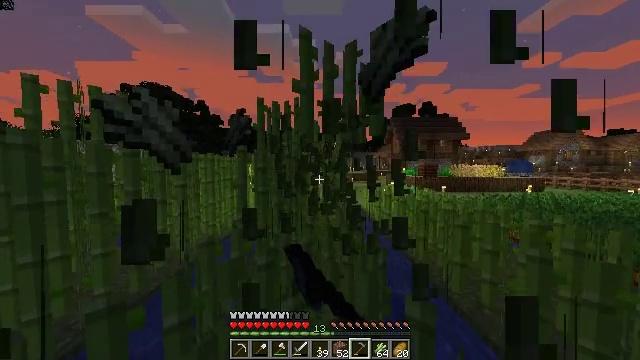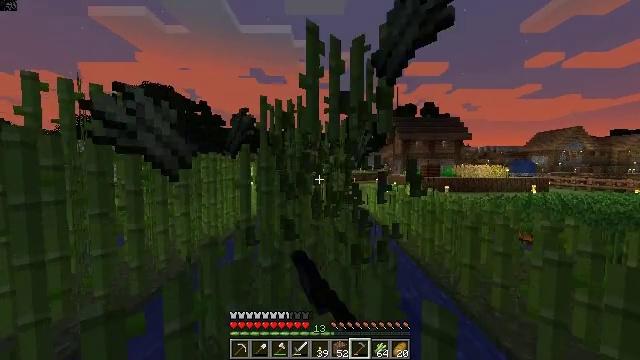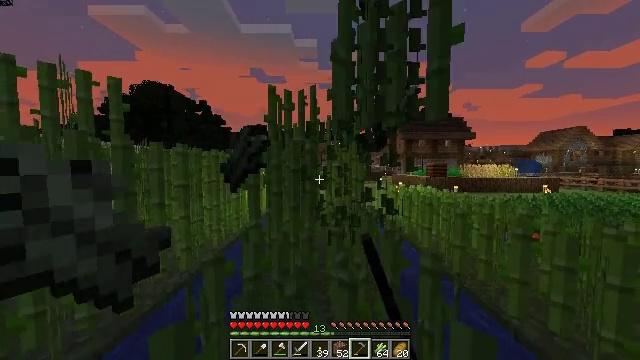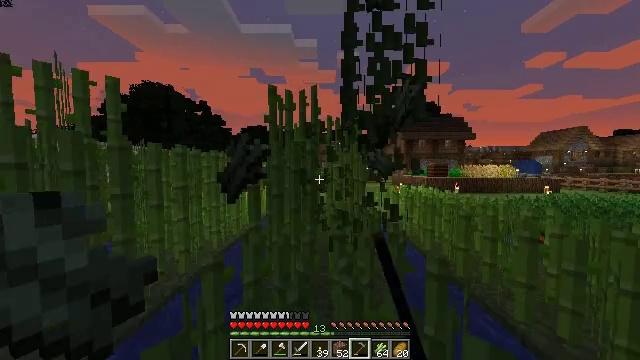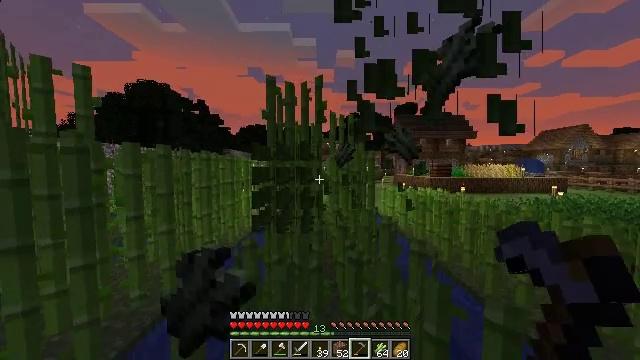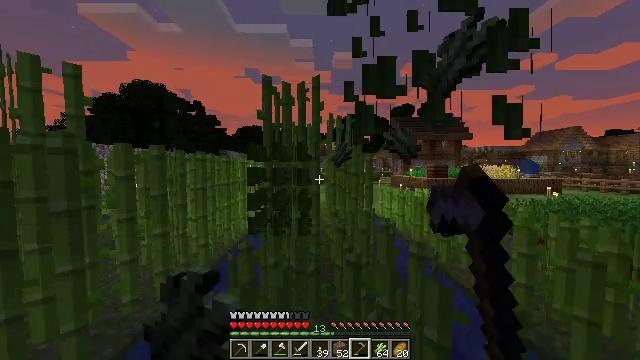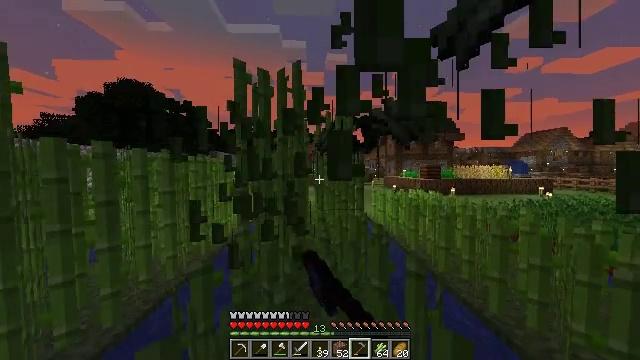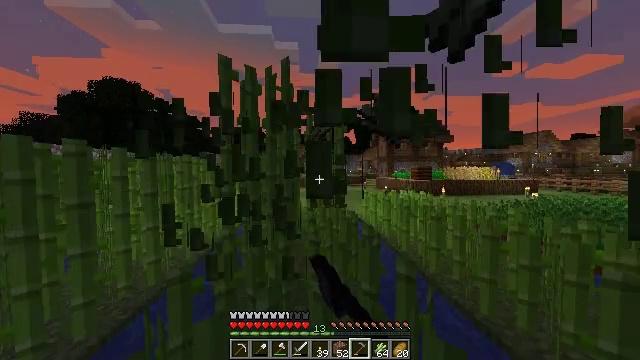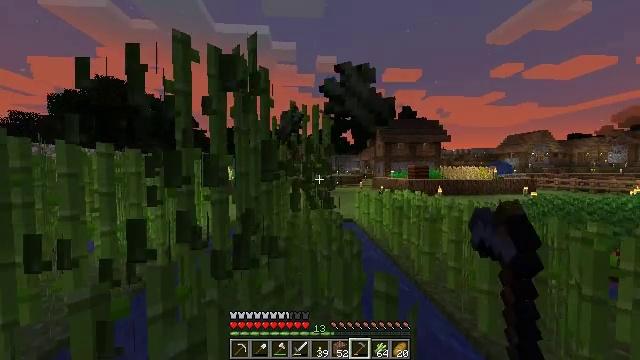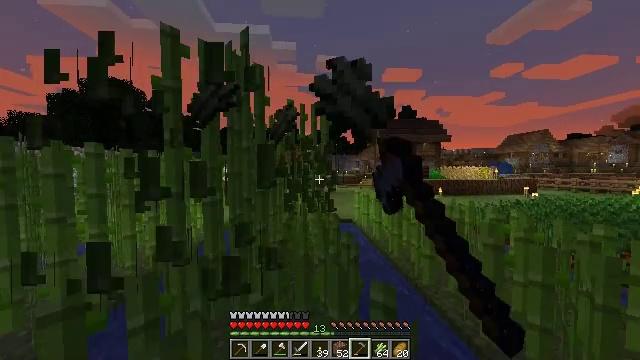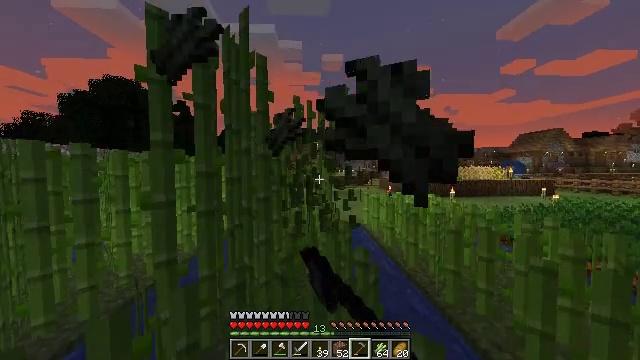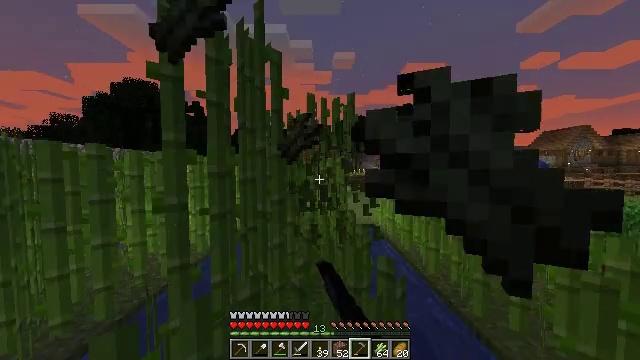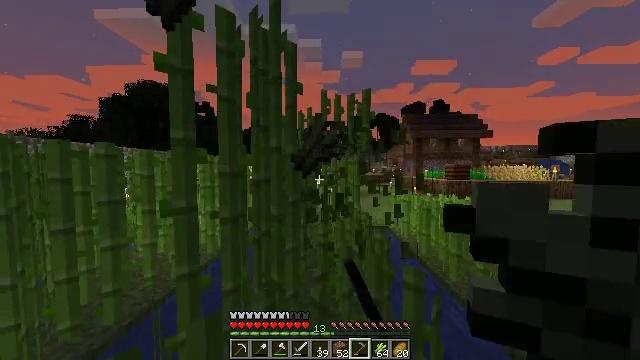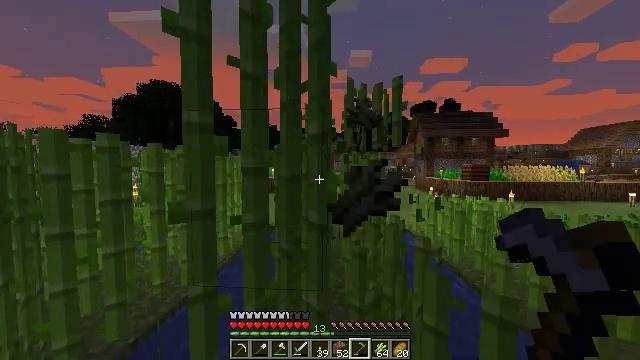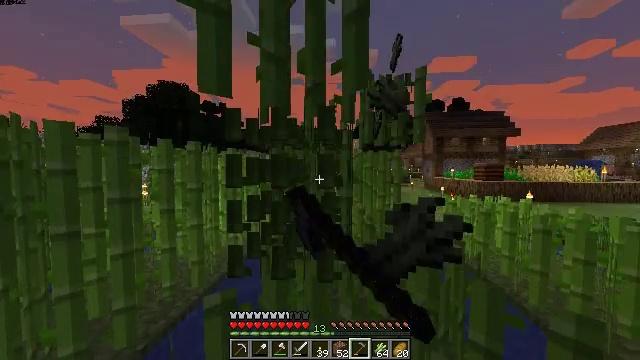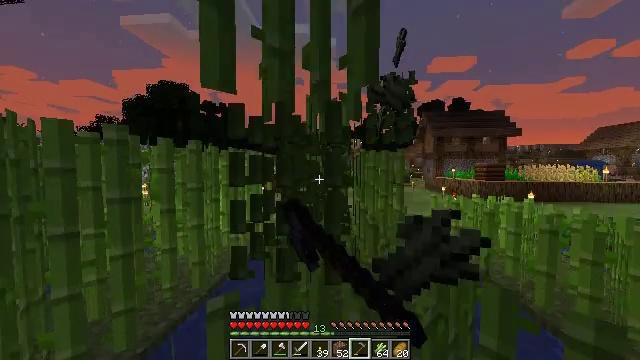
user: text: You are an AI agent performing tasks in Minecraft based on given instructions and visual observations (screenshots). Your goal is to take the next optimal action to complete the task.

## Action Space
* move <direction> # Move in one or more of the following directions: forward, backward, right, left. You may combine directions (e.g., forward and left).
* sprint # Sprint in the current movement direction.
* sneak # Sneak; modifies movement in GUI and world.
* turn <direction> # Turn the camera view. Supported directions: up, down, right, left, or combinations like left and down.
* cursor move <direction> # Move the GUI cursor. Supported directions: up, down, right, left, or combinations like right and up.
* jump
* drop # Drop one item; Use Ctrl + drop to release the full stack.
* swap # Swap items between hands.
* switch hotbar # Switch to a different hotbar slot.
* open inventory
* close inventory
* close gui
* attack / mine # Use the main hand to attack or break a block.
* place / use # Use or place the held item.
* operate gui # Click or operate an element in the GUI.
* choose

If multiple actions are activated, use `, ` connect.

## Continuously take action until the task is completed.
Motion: motion action
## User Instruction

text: Collect sugar cane near water sources.
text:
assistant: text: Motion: move forward and move left, sprint, attack / mine
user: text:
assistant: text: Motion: move forward, sprint, attack / mine
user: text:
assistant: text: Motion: move forward, sprint, attack / mine
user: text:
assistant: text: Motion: move forward, sprint, attack / mine
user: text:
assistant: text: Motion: move forward and move right, sprint, attack / mine
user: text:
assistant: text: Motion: move forward and move right, sprint, turn right, attack / mine
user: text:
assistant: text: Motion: move forward and move right, sprint, turn right, attack / mine
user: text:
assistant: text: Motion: move forward and move right, sprint, attack / mine
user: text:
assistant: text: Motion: move forward and move left, sprint, attack / mine
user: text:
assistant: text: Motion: move forward and move left, sprint, turn left, attack / mine
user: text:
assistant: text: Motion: move forward and move left, sprint, turn left, attack / mine
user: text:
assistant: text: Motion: move forward and move left, sprint, turn left, attack / mine
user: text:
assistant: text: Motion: move forward and move left, sprint, turn left, attack / mine
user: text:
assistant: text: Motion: move forward and move left, sprint, turn left, attack / mine
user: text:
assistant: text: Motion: move forward, sprint, attack / mine
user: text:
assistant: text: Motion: move forward, sprint, attack / mine
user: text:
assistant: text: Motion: move forward and move right, sprint, turn right, attack / mine
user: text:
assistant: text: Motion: move forward and move right, sprint, turn right, attack / mine
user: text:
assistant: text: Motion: move forward and move right, sprint, turn right, attack / mine
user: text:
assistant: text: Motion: move forward and move right, sprint, attack / mine
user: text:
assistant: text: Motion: move forward and move right, sprint, attack / mine
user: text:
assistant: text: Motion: move forward, sprint, attack / mine
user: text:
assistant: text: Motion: move forward, sprint, attack / mine
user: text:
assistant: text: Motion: move forward, sprint, attack / mine
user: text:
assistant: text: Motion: move forward, sprint, attack / mine
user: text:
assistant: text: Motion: move forward and move left, sprint, turn left, attack / mine
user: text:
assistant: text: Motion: move forward and move left, sprint, turn left, attack / mine
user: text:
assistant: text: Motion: move forward and move left, sprint, turn left, attack / mine
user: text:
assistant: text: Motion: move forward and move left, sprint, attack / mine
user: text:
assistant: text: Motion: move forward and move left, sprint, attack / mine